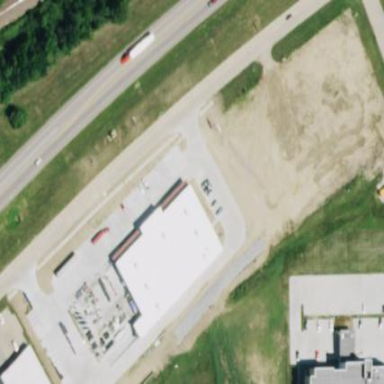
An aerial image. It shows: Retail building.